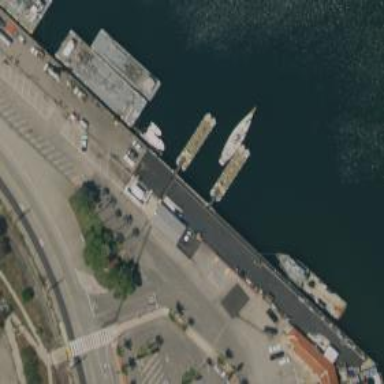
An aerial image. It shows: Man-made pier.